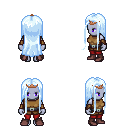
a pixel art fantasy rpg character, female body template, dark elf, purple skin, leather chest armor, red pants, white cyan extra-long hairstyle, bronze tiara, cloth bracers, maroon shoes, four views (front, back, left, right), 2x2 character sprite sheet, small pixel art, hard edges, no anti-aliasing